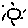
Label: sun